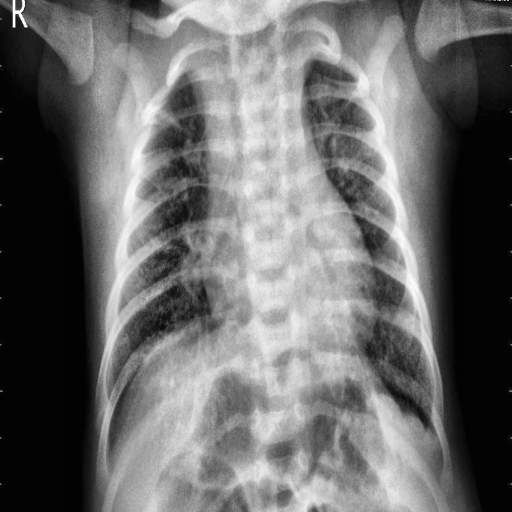
Finding: PNEUMONIA